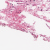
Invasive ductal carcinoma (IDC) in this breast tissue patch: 0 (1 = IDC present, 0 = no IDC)